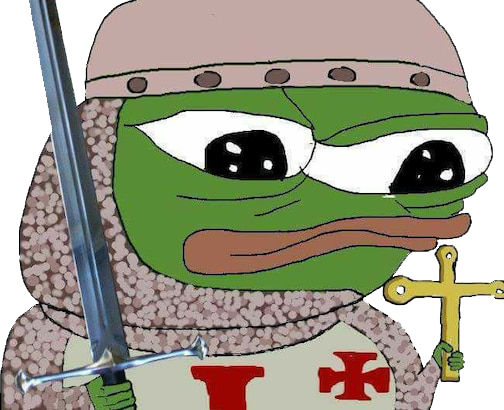
Label: 5_Pepe